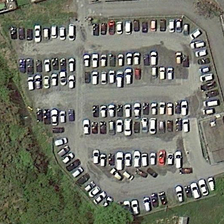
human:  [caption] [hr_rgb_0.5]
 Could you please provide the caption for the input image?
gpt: this parking lot full of cars are surrounded by a bush .

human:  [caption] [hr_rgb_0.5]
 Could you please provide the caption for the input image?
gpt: the diamond parking lot includes most white cars .

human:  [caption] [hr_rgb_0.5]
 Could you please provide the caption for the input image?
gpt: there is a road and a woods enclose the parking lot full of cars .

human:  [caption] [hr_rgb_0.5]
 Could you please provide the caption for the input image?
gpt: there is a road and a woods enclose the parking lot full of cars .

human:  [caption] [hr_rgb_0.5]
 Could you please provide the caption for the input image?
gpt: many cars are in a parking lot surrounded by some green trees and several buildings .